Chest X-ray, PA view. Patient: 40 years old, sex F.
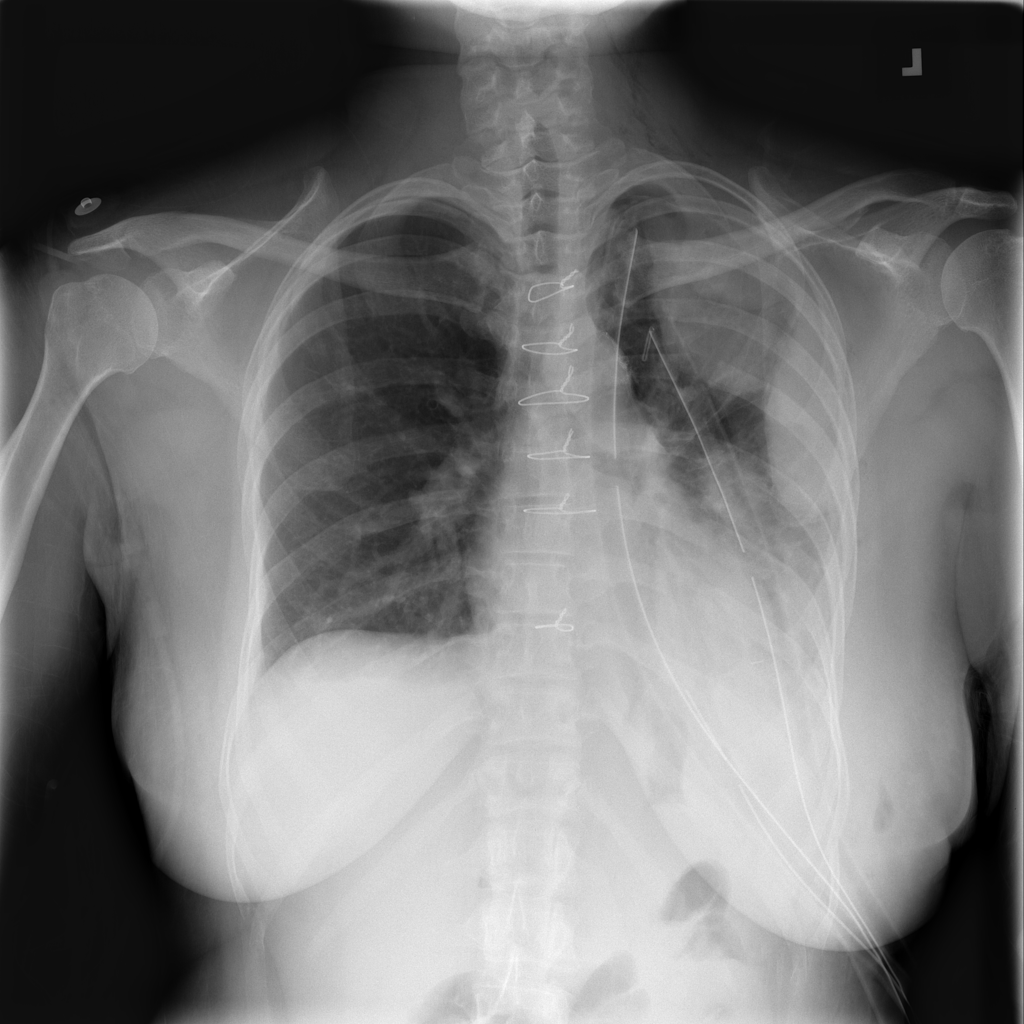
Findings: Atelectasis, Effusion, Emphysema